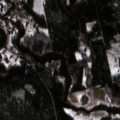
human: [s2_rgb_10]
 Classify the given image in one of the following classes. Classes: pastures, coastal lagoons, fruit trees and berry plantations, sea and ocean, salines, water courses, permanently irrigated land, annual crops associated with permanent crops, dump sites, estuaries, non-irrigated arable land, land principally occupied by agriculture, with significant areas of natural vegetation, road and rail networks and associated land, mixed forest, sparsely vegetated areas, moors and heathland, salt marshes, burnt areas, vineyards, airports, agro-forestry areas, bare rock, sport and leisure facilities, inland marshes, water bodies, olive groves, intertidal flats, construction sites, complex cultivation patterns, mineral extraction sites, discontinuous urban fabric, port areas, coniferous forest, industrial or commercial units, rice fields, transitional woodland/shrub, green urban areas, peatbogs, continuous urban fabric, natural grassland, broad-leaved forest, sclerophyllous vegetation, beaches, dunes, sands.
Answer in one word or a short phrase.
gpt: complex cultivation patterns, land principally occupied by agriculture, with significant areas of natural vegetation, coniferous forest, mixed forest